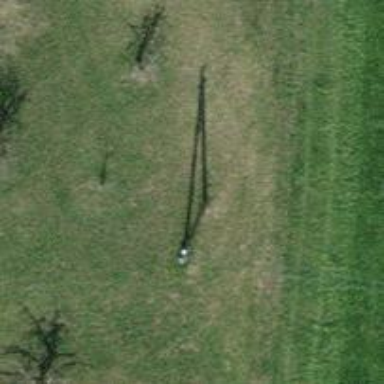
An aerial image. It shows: Straight power pole.